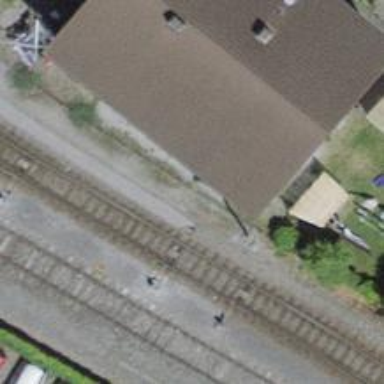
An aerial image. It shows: Three-way railway switch.